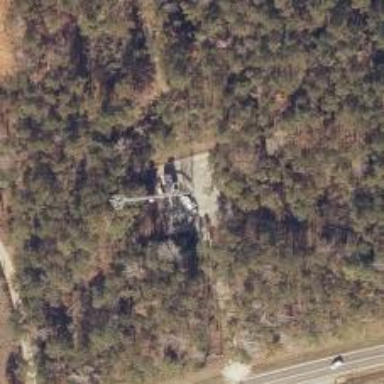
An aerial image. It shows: Communication mast tower.